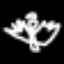
Label: angel